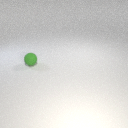
small green rubber sphere